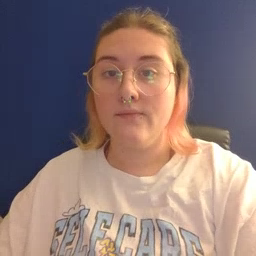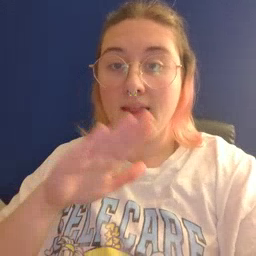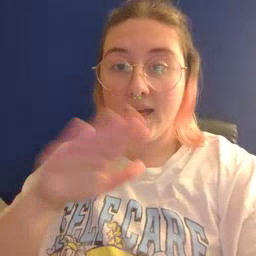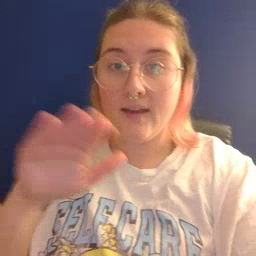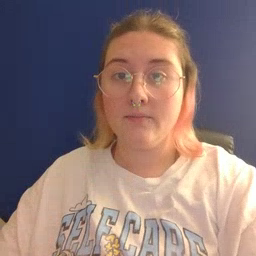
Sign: clean